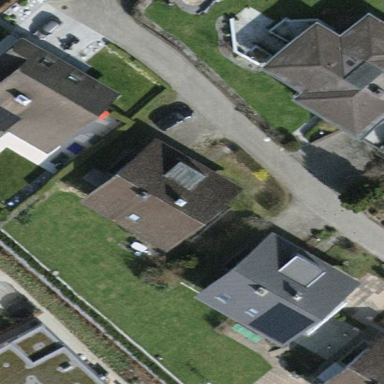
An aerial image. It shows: Detached building.